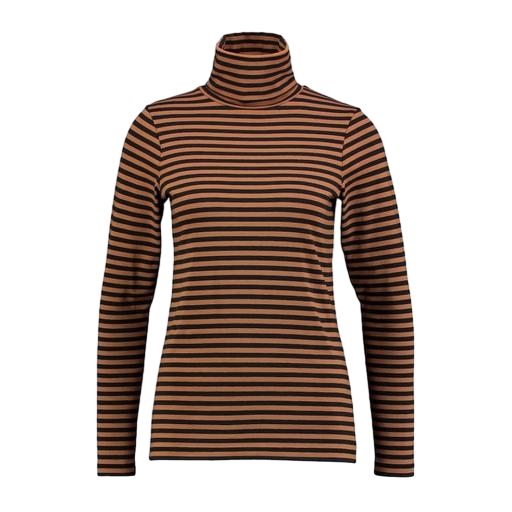
multicolor vero moda rust high neck blouse, black striped polo neck top, high-neck top, white background